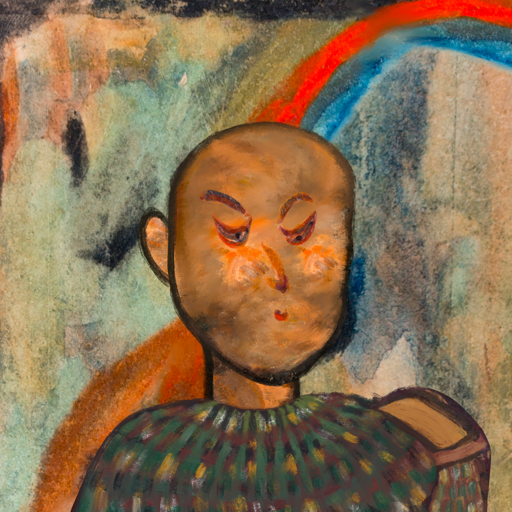
Background: Childish, Head And Neck Side: Gypsy_Queen, Face Side: Hypocrite, Bust: After_Raid, Hair Side: Blank, Head Accessory: Blank, Second Necklace: Blank, Necklace: Blank, Baby: Blank